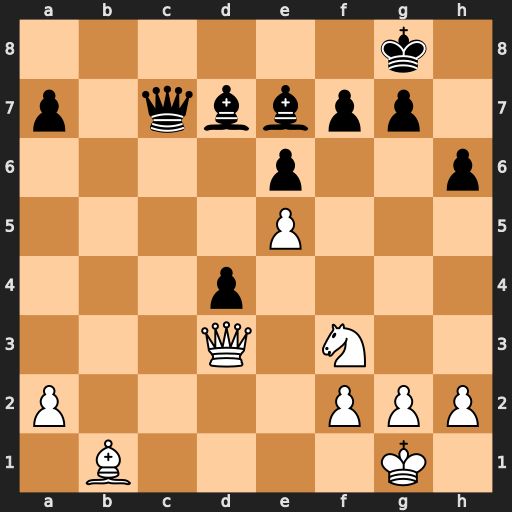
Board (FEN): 6k1/p1qbbpp1/4p2p/4P3/3p4/3Q1N2/P4PPP/1B4K1
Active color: w
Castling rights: -
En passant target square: -
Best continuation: Qh7+ Kf8 Qh8#